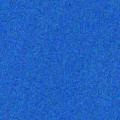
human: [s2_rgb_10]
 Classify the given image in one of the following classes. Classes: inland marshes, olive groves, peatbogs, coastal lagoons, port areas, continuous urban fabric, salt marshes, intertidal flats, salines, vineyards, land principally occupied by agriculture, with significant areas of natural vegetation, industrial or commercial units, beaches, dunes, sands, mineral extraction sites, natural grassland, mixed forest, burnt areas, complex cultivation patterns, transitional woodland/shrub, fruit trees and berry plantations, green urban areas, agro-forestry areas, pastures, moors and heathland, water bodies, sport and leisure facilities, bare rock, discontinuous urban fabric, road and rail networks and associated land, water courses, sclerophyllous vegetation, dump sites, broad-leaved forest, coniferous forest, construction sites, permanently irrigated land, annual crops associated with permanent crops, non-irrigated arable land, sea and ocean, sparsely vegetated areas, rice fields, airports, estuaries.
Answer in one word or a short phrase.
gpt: sea and ocean